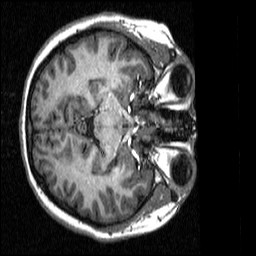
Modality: T1w
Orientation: axial